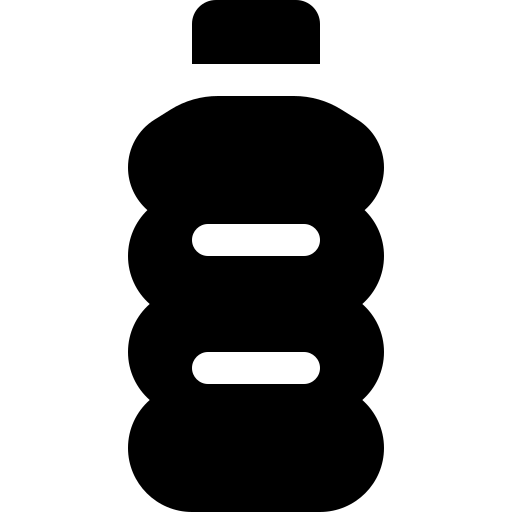
Tags: icon, FontAwesome, fa-icon, solid, bottle, water